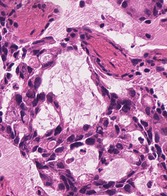
Tumor epithelial tissue: yes
Tumor-associated stroma tissue: yes
Normal tissue: no